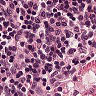
Metastatic tissue present: no